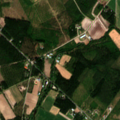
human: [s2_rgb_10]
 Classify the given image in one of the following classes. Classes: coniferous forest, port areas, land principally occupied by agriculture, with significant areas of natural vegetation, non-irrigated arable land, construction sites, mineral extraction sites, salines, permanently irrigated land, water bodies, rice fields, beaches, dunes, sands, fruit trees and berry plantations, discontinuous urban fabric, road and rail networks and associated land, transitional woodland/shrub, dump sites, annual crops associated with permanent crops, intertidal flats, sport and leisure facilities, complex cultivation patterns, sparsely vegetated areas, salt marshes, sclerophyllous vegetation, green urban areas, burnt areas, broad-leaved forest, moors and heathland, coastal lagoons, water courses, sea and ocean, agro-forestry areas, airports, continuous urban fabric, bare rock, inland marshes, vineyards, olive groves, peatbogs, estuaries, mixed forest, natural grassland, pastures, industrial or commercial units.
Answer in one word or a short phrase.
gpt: airports, non-irrigated arable land, land principally occupied by agriculture, with significant areas of natural vegetation, coniferous forest, mixed forest, transitional woodland/shrub